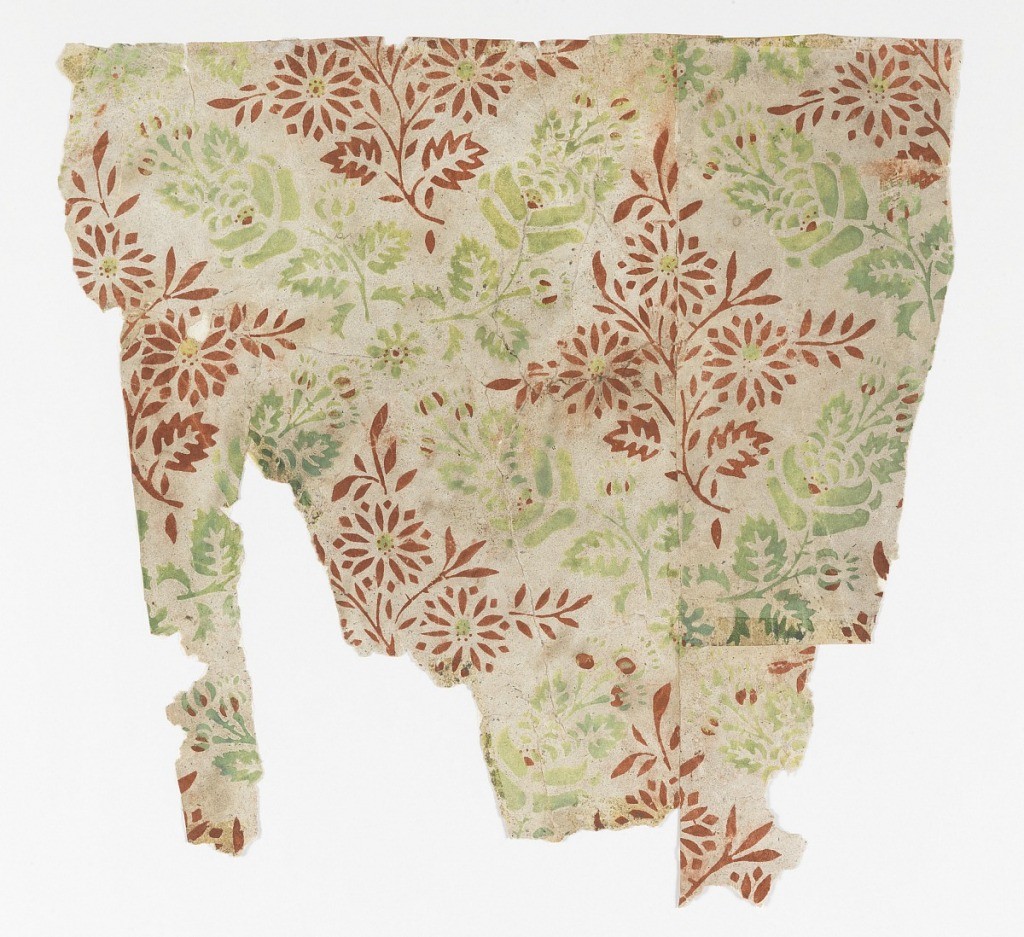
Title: Sidewall
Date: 1825–35
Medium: Block-printed ?, stenciled, handmade paper
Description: Red sprays of stylized flowers within diamond pattern of green flowers and foliage.